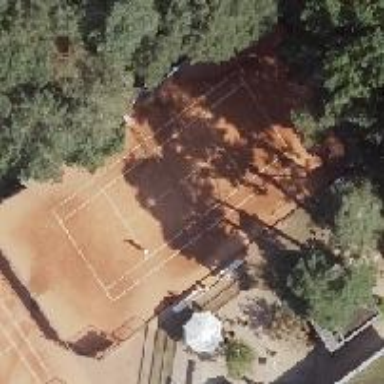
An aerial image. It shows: Tennis court on the leisure land pitch.